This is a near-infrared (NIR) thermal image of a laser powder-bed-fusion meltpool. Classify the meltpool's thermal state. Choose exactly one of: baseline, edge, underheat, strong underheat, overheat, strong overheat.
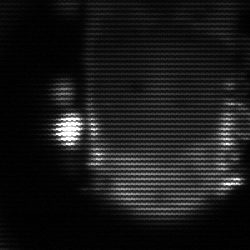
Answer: baseline